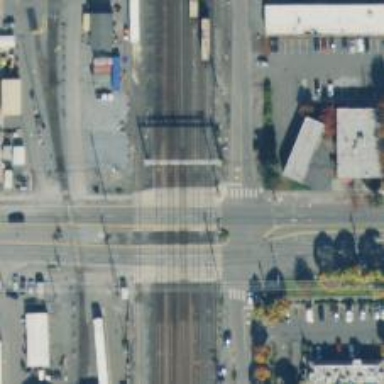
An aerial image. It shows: Crossing for the railway.